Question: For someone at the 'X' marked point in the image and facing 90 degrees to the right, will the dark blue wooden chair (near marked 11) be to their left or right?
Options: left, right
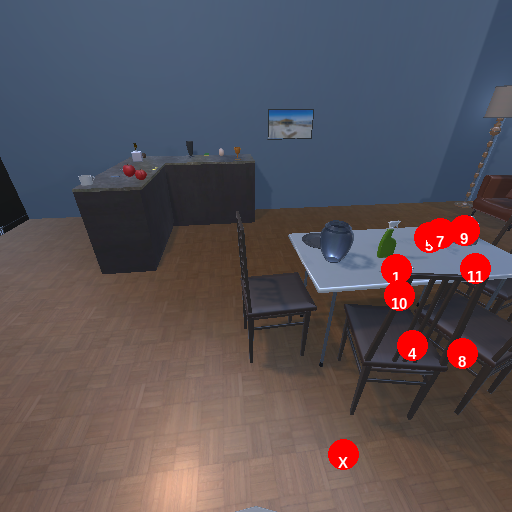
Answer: left